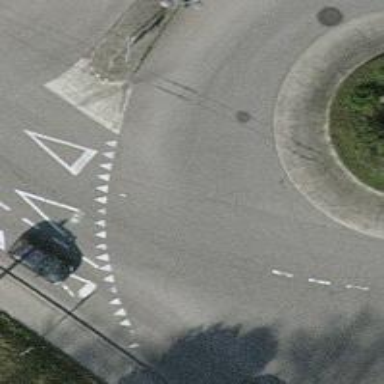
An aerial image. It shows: Secondary road with asphalt surface and trolley wire.